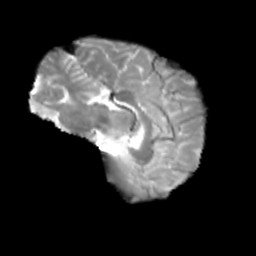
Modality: T2w
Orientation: sagittal
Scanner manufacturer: siemens
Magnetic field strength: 3 T
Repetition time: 4 s
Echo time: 0.0594 s